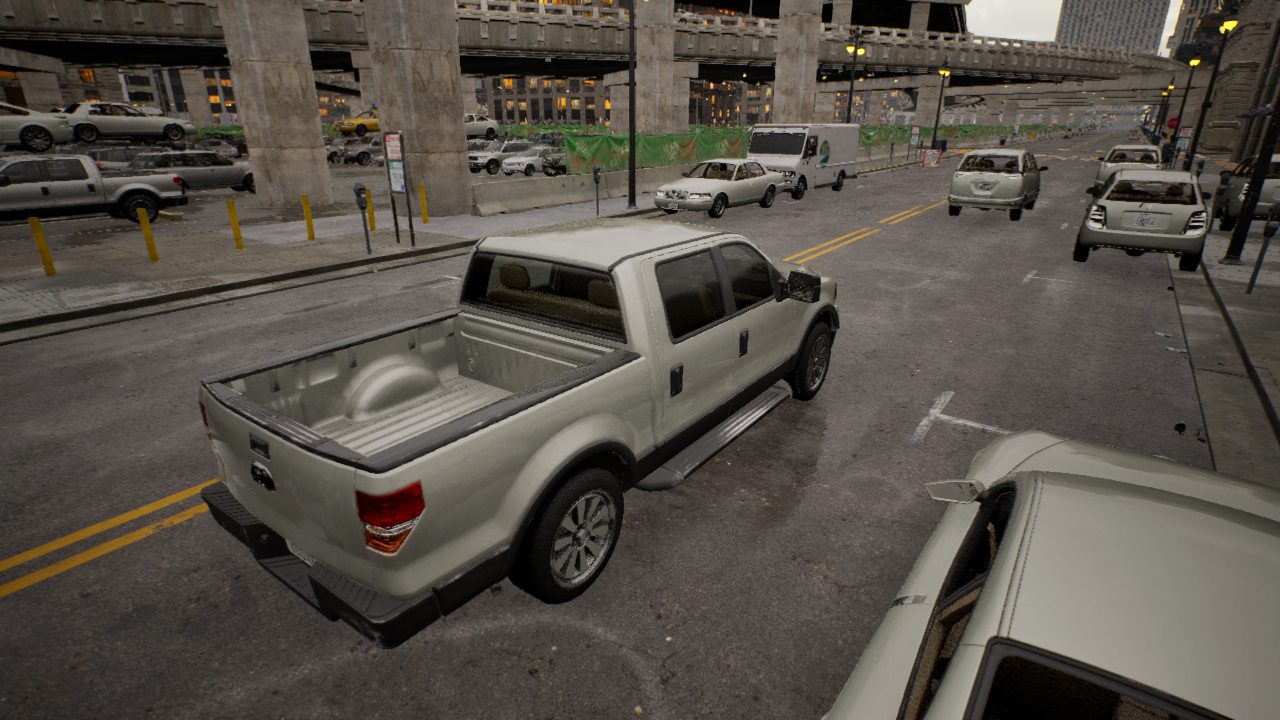
Venue: downtown
Lighting: golden hour
Vehicle rig: pickup